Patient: sex M, age 36
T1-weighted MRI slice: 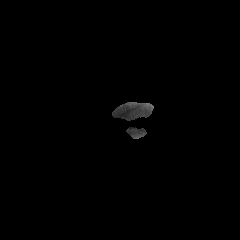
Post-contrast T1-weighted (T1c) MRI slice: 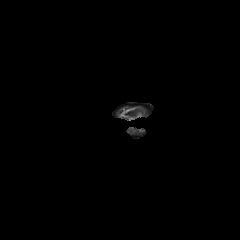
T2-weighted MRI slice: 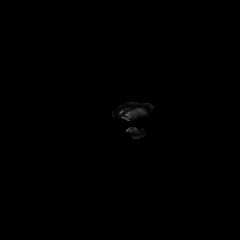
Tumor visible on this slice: no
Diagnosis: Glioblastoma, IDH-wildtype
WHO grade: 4